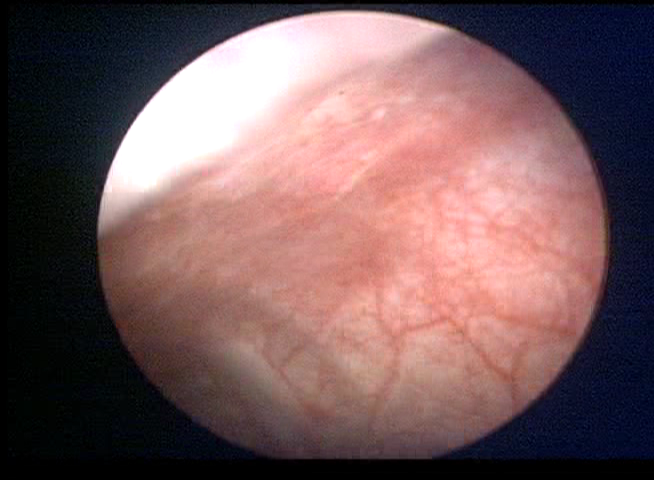
Modality: WLC
Class: Normal mucosa
Bladder cancer association: No